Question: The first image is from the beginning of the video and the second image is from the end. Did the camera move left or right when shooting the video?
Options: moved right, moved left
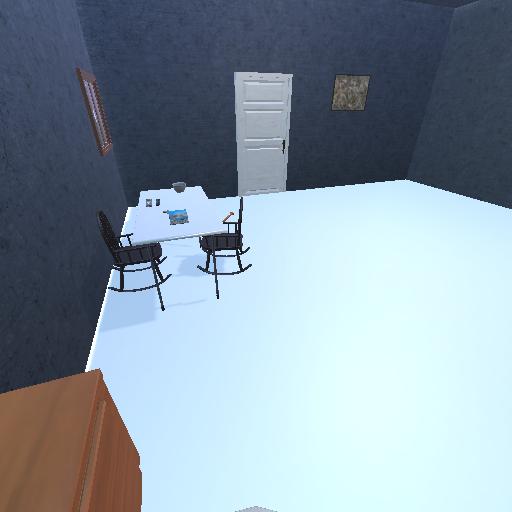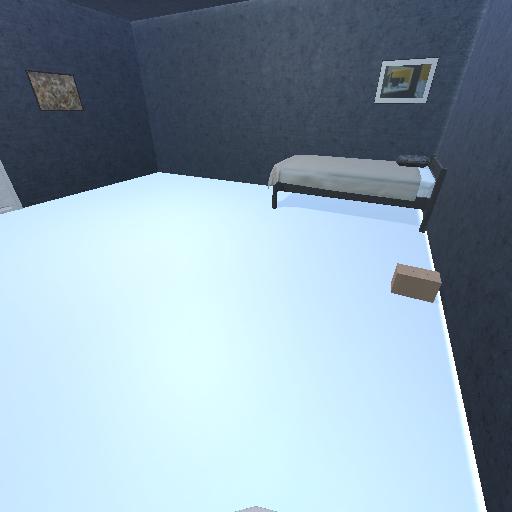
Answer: moved right